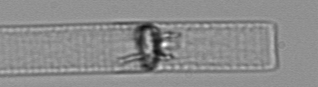
Label: Dactyliosolen_blavyanus